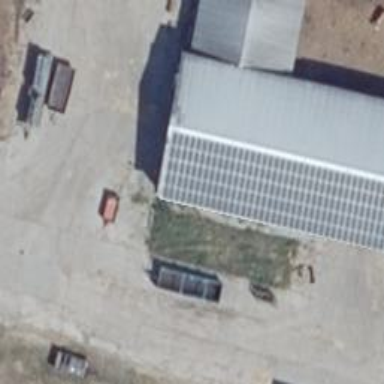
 housing small solar photovoltaic panel generator. The panel is oriented along the roof and is small installation."